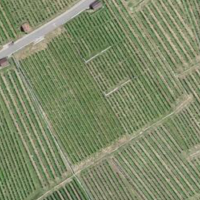
EUNIS habitat code: 40
Species observed at this site:
Xerolenta obvia